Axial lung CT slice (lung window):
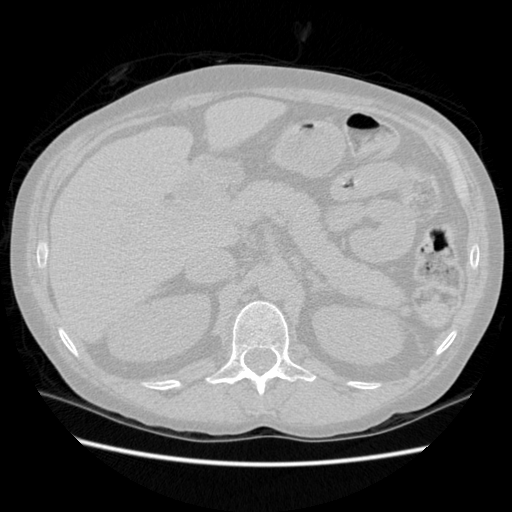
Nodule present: no